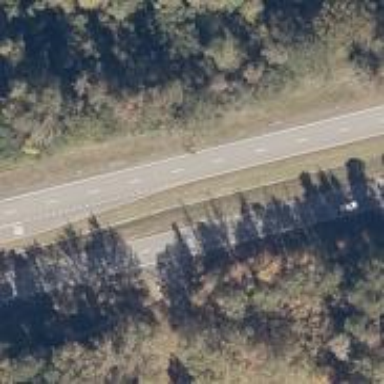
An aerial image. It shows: Primary highway with asphalt surface. It is dual carriageway.